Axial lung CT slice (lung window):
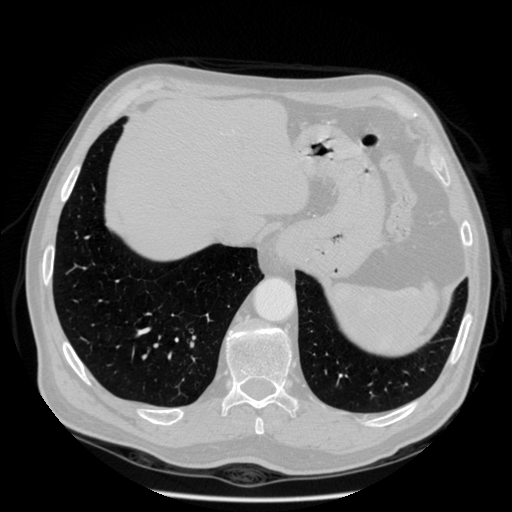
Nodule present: no